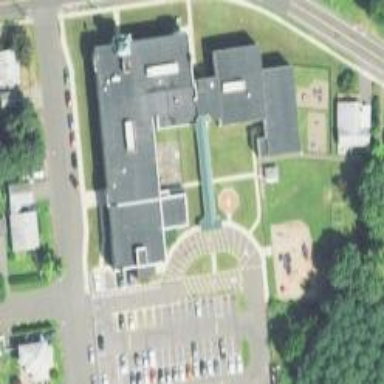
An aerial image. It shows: School building.